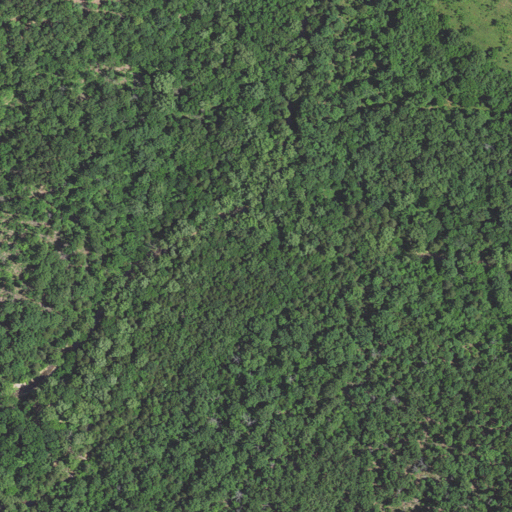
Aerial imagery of valley in Missouri named Petty Hollow containing deciduous forest, mixed forest, and pasture